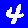
Digit: 4